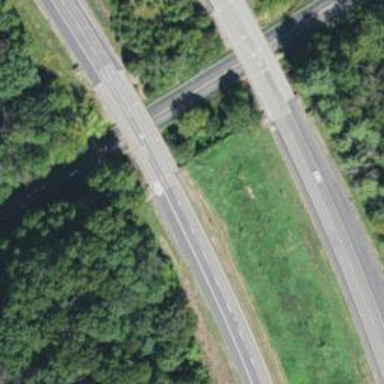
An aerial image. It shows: Motorway.